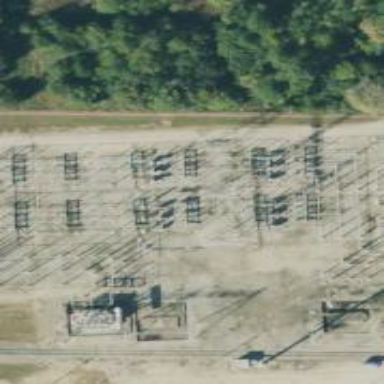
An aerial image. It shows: Switch for power supply.